Interaction volume radius: 10 \u00c5
Interaction volume height: 10 \u00c5
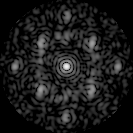
Disorder parameter: 0.5418